Interaction volume radius: 5 \u00c5
Interaction volume height: 20 \u00c5
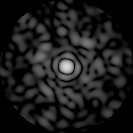
Disorder parameter: 0.8327